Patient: sex M, age 62
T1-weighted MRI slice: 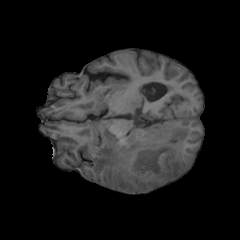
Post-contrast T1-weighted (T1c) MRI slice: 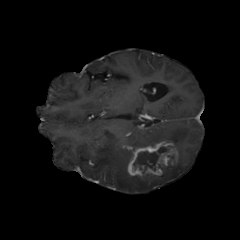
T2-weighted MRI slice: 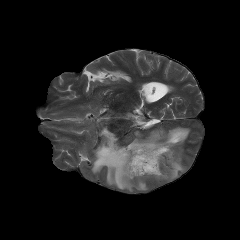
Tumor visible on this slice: yes
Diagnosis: Glioblastoma, IDH-wildtype
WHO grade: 4